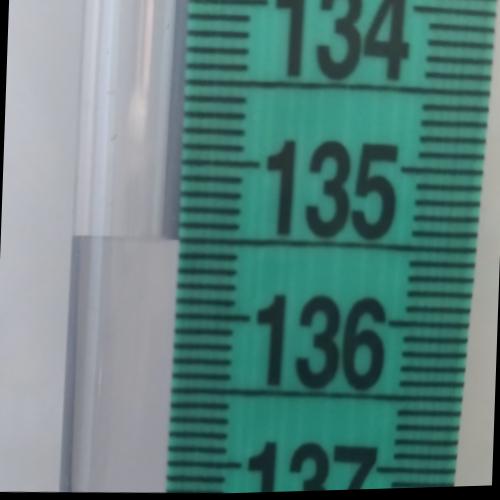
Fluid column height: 135.5 cm